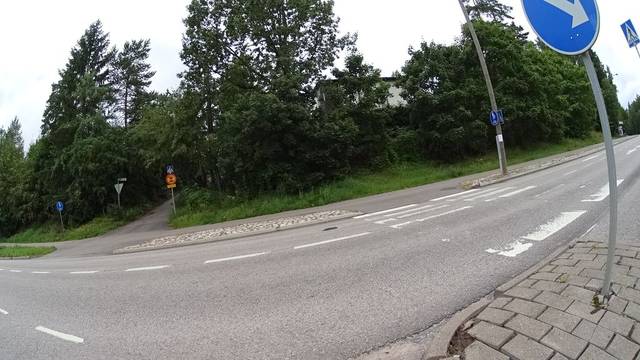
Region: Finland
Coordinates: 60.226, 24.779